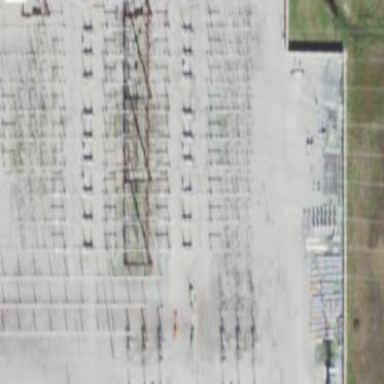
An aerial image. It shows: Busbar power line.